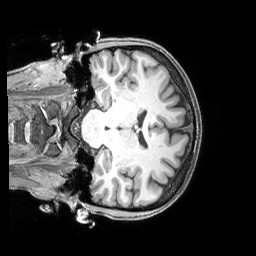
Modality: T1w
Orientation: coronal
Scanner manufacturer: siemens
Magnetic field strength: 3 T
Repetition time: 2.4 s
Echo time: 0.00215 s